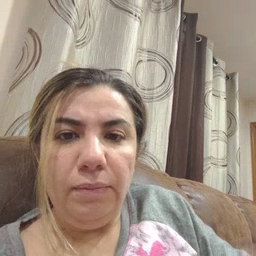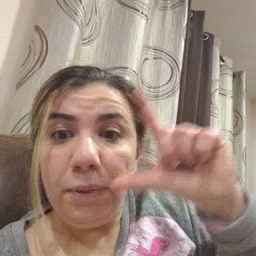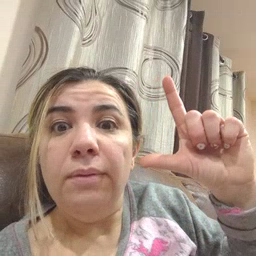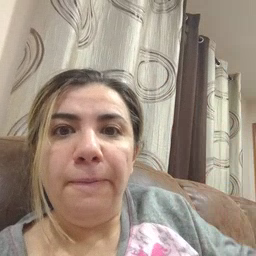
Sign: wake